【题型】解答题　【知识点】解析几何　【难度】medium
已知椭圆 $C: \dfrac{x^2}{t} + y^2 = 1 (t > 1)$ 的左、右焦点分别为 $F_1$、$F_2$，直线 \\
$l: y = kx + m (m \neq 0)$ 与椭圆 $C$ 交于 $M$、$N$ 两点($M$ 点在 $N$ 点的上方)，与 $y$ 轴交于点 $E$. \\
(1)当 $t=3$ 时，点 $A$ 为椭圆 $C$ 上除顶点外任一点，求 $\triangle AF_1F_2$ 的周长； \\
(2)当 $t=4$ 且直线 $l$ 过点 $D(-1, 0)$ 时，设 $\overrightarrow{EM} = \lambda \overrightarrow{DM}, \overrightarrow{EN} = \mu \overrightarrow{DN}$，求证：$\lambda + \mu$ 为定值，并求出该值； \\
(3)若椭圆 $C$ 的离心率为 $\dfrac{2\sqrt{2}}{3}$，当 $k$ 为何值时，$|OM|^2 + |ON|^2$ 恒为定值；并求此时 $\triangle MON$ 面积的最大值.
【解答】
【答案】 (1) $2\sqrt{3} + 2\sqrt{2}$ \\
(2) $\dfrac{8}{3}$ \\
(3) $\dfrac{3}{2}$

【知识点】 椭圆中焦点三角形的周长问题、椭圆中三角形（四边形）的面积、求椭圆中的最值问题、椭圆 \\
中的定值问题 \\
【分析】 (1) 根据椭圆定义求解三角形周长； \\
(2) 联立 $l: y = kx + m (m \neq 0)$ 与 $C: \dfrac{x^2}{4} + y^2 = 1$，得到两根之和和两根之积，由 $\overrightarrow{EM} = \lambda \overrightarrow{DM}, \overrightarrow{EN} = \mu \overrightarrow{DN}$ 得到 \\
$\lambda + \mu = \dfrac{x_1}{x_1 + 1} + \dfrac{x_2}{x_2 + 1}$，结合两根之和，两根之积求出答案； \\
(3) 先由离心率得到椭圆方程，联立直线方程，得到两根之和，两根之积，表达出 \\
$|OM|^2 + |ON|^2 = 2 + 16 \times \dfrac{(9k^2 - 1)m^2 + (9k^2 + 1)}{(9k^2 + 1)^2}$，结合 $|OM|^2 + |ON|^2$ 为定值得到 $k = \pm \dfrac{1}{3}$，并求出此时 $|MN|$， \\
和点 $O$ 到直线 $l$ 的距离 $d$，利用基本不等式得到 $S_{\triangle MON} \leq \dfrac{3}{2}$.

【详解】 (1) 当 $t=3$ 时，椭圆方程为 $C: \dfrac{x^2}{3} + y^2 = 1$，故 $a = \sqrt{3}$ 且 $c = \sqrt{2}$， \\
由椭圆定义可得，$\triangle AF_1F_2$ 的周长为 $2a + 2c = 2\sqrt{3} + 2\sqrt{2}$；

(2)

$t=4$ 时，椭圆方程为 $C: \dfrac{x^2}{4} + y^2 = 1$， \\
故联立 $l: y = kx + m (m \neq 0)$ 与 $C: \dfrac{x^2}{4} + y^2 = 1$ 可得， \\
$(4k^2 + 1)x^2 + 8kmx + 4m^2 - 4 = 0$ \\
设 $M(x_1, y_1), N(x_2, y_2)$，则 $x_1 + x_2 = \dfrac{-8km}{4k^2 + 1}, x_1x_2 = \dfrac{4m^2 - 4}{4k^2 + 1}$， \\
因为直线 $l$ 过点 $D(-1, 0)$，所以 $0 = -k + m$，即 $k = m$， \\
所以 $x_1 + x_2 = \dfrac{-8k^2}{4k^2 + 1}, x_1x_2 = \dfrac{4k^2 - 4}{4k^2 + 1}$ \\
因为 $D(-1, 0)$，设 $E(0, y_E)$，所以 $\overrightarrow{EM} = (x_1, y_1 - y_E), \overrightarrow{DM} = (x_1 + 1, y_1)$， \\
$\overrightarrow{EN} = (x_2, y_2 - y_E), \overrightarrow{DN} = (x_2 + 1, y_2)$，又因为 $\overrightarrow{EM} = \lambda \overrightarrow{DM}, \overrightarrow{EN} = \mu \overrightarrow{DN}$， \\
所以 $x_1 = \lambda(x_1 + 1), x_2 = \mu(x_2 + 1)$，所以 $\lambda = \dfrac{x_1}{x_1 + 1}, \mu = \dfrac{x_2}{x_2 + 1}$， \\
所以 $\lambda + \mu = \dfrac{x_1}{x_1 + 1} + \dfrac{x_2}{x_2 + 1} = 2 - \dfrac{x_1 + x_2 + 2}{x_1x_2 + x_1 + x_2 + 1}$ \\
$= 2 - \dfrac{\dfrac{-8k^2}{4k^2 + 1} + 2}{\dfrac{4k^2 - 4}{4k^2 + 1} + \dfrac{-8k^2}{4k^2 + 1} + 1} = 2 + \dfrac{2}{3} = \dfrac{8}{3}$，所以 $\lambda + \mu$ 为定值 $\dfrac{8}{3}$.

(3) 由题意得 $\sqrt{\dfrac{t - 1}{t}} = \dfrac{2\sqrt{2}}{3}$，解得 $t = 9$， \\
椭圆方程 $\dfrac{x^2}{9} + y^2 = 1$，联立 $\begin{cases} y = kx + m \\ x^2 + 9y^2 = 9 \end{cases}$ \\
消元得 $(9k^2 + 1)x^2 + 18kmx + 9m^2 - 9 = 0$， \\
当 $\Delta = 324k^2m^2 - 36(9k^2 + 1)(m^2 - 1) > 0$，即 $9k^2 - m^2 + 1 > 0$ 时， \\
设 $M(x_1, y_1), N(x_2, y_2)$，则 $x_1 + x_2 = \dfrac{-18km}{9k^2 + 1}, x_1x_2 = \dfrac{9m^2 - 9}{9k^2 + 1}$，

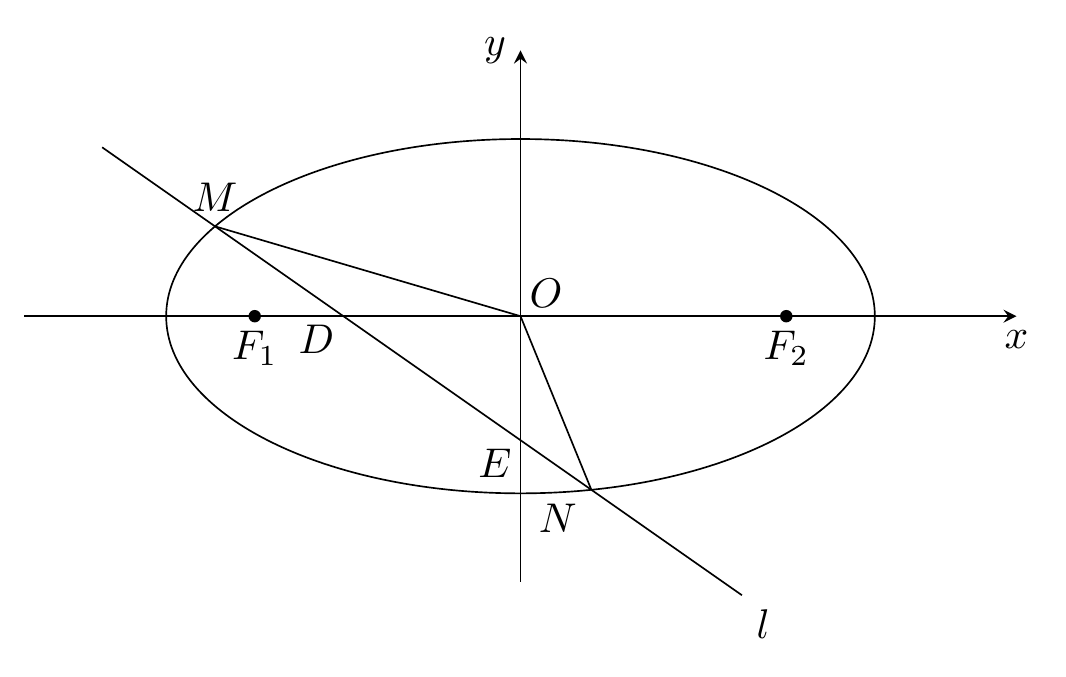